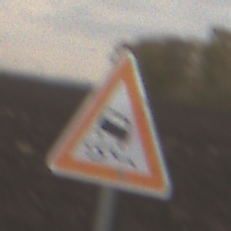
Verkehrszeichen: SchleuderOderRutschgefahr
Umgebung: Outdoor, Nature
Tageszeit: MorningAfternoon
Wetter: Overcast
Licht: Natural
Jahreszeit: NotSpecified
Kontrast: LowContrast